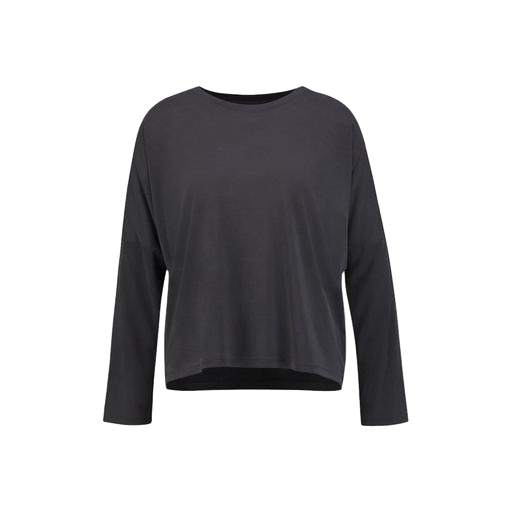
longsleeve t-shirt, batwing t-shirt, long sleeve tee, white background